Field crop: tomato
Growth stage: 1
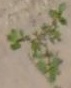
Species: portulaca